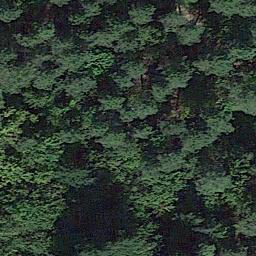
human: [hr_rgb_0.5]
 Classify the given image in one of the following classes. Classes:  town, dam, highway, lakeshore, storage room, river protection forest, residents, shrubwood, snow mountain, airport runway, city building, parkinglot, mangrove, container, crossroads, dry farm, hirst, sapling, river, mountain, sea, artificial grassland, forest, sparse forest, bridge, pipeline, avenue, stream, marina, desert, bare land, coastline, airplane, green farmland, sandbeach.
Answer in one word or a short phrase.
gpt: forest